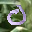
Label: 0